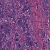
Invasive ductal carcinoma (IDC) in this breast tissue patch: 1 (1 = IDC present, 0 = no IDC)